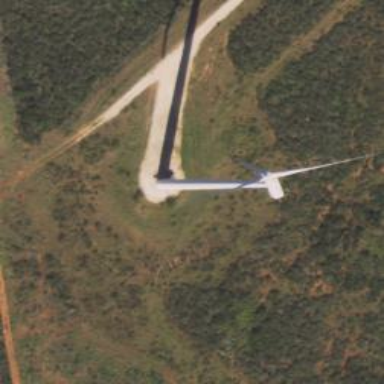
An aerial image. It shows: Wind generator using horizontal axis wind turbines.